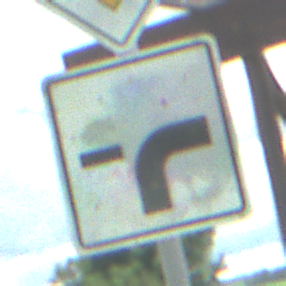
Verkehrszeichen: VerlaufVorfahrtsstrasse9
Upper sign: Vorfahrtsstrasse
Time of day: Midday
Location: Outdoor (Nature)
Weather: PartlyCloudy
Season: NotSpecified
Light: Natural